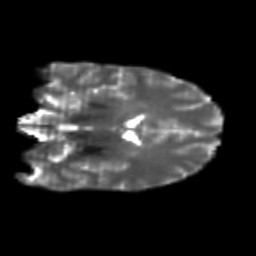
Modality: T2w
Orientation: coronal
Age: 21
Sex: female
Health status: healthy
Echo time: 0.074 s